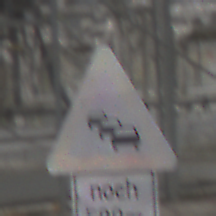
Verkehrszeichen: Stau
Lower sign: LaengeEinerStrecke3
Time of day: Midday
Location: Roofed (Special)
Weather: Overcast
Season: NotSpecified
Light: Natural